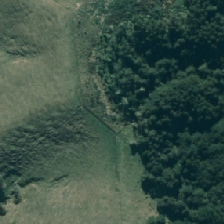
Land cover: high_producing_grassland